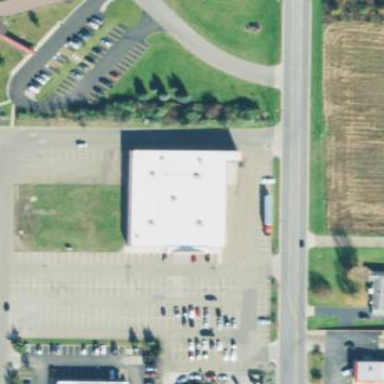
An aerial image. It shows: Building.